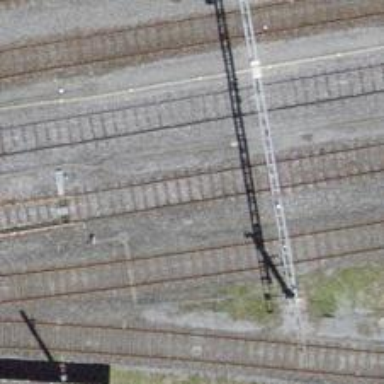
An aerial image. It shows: Railway switch.